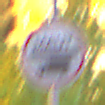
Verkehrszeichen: Mautpflicht
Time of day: Night
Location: Outdoor (Urban)
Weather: PartlyCloudy
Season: NotSpecified
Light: Natural